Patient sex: F
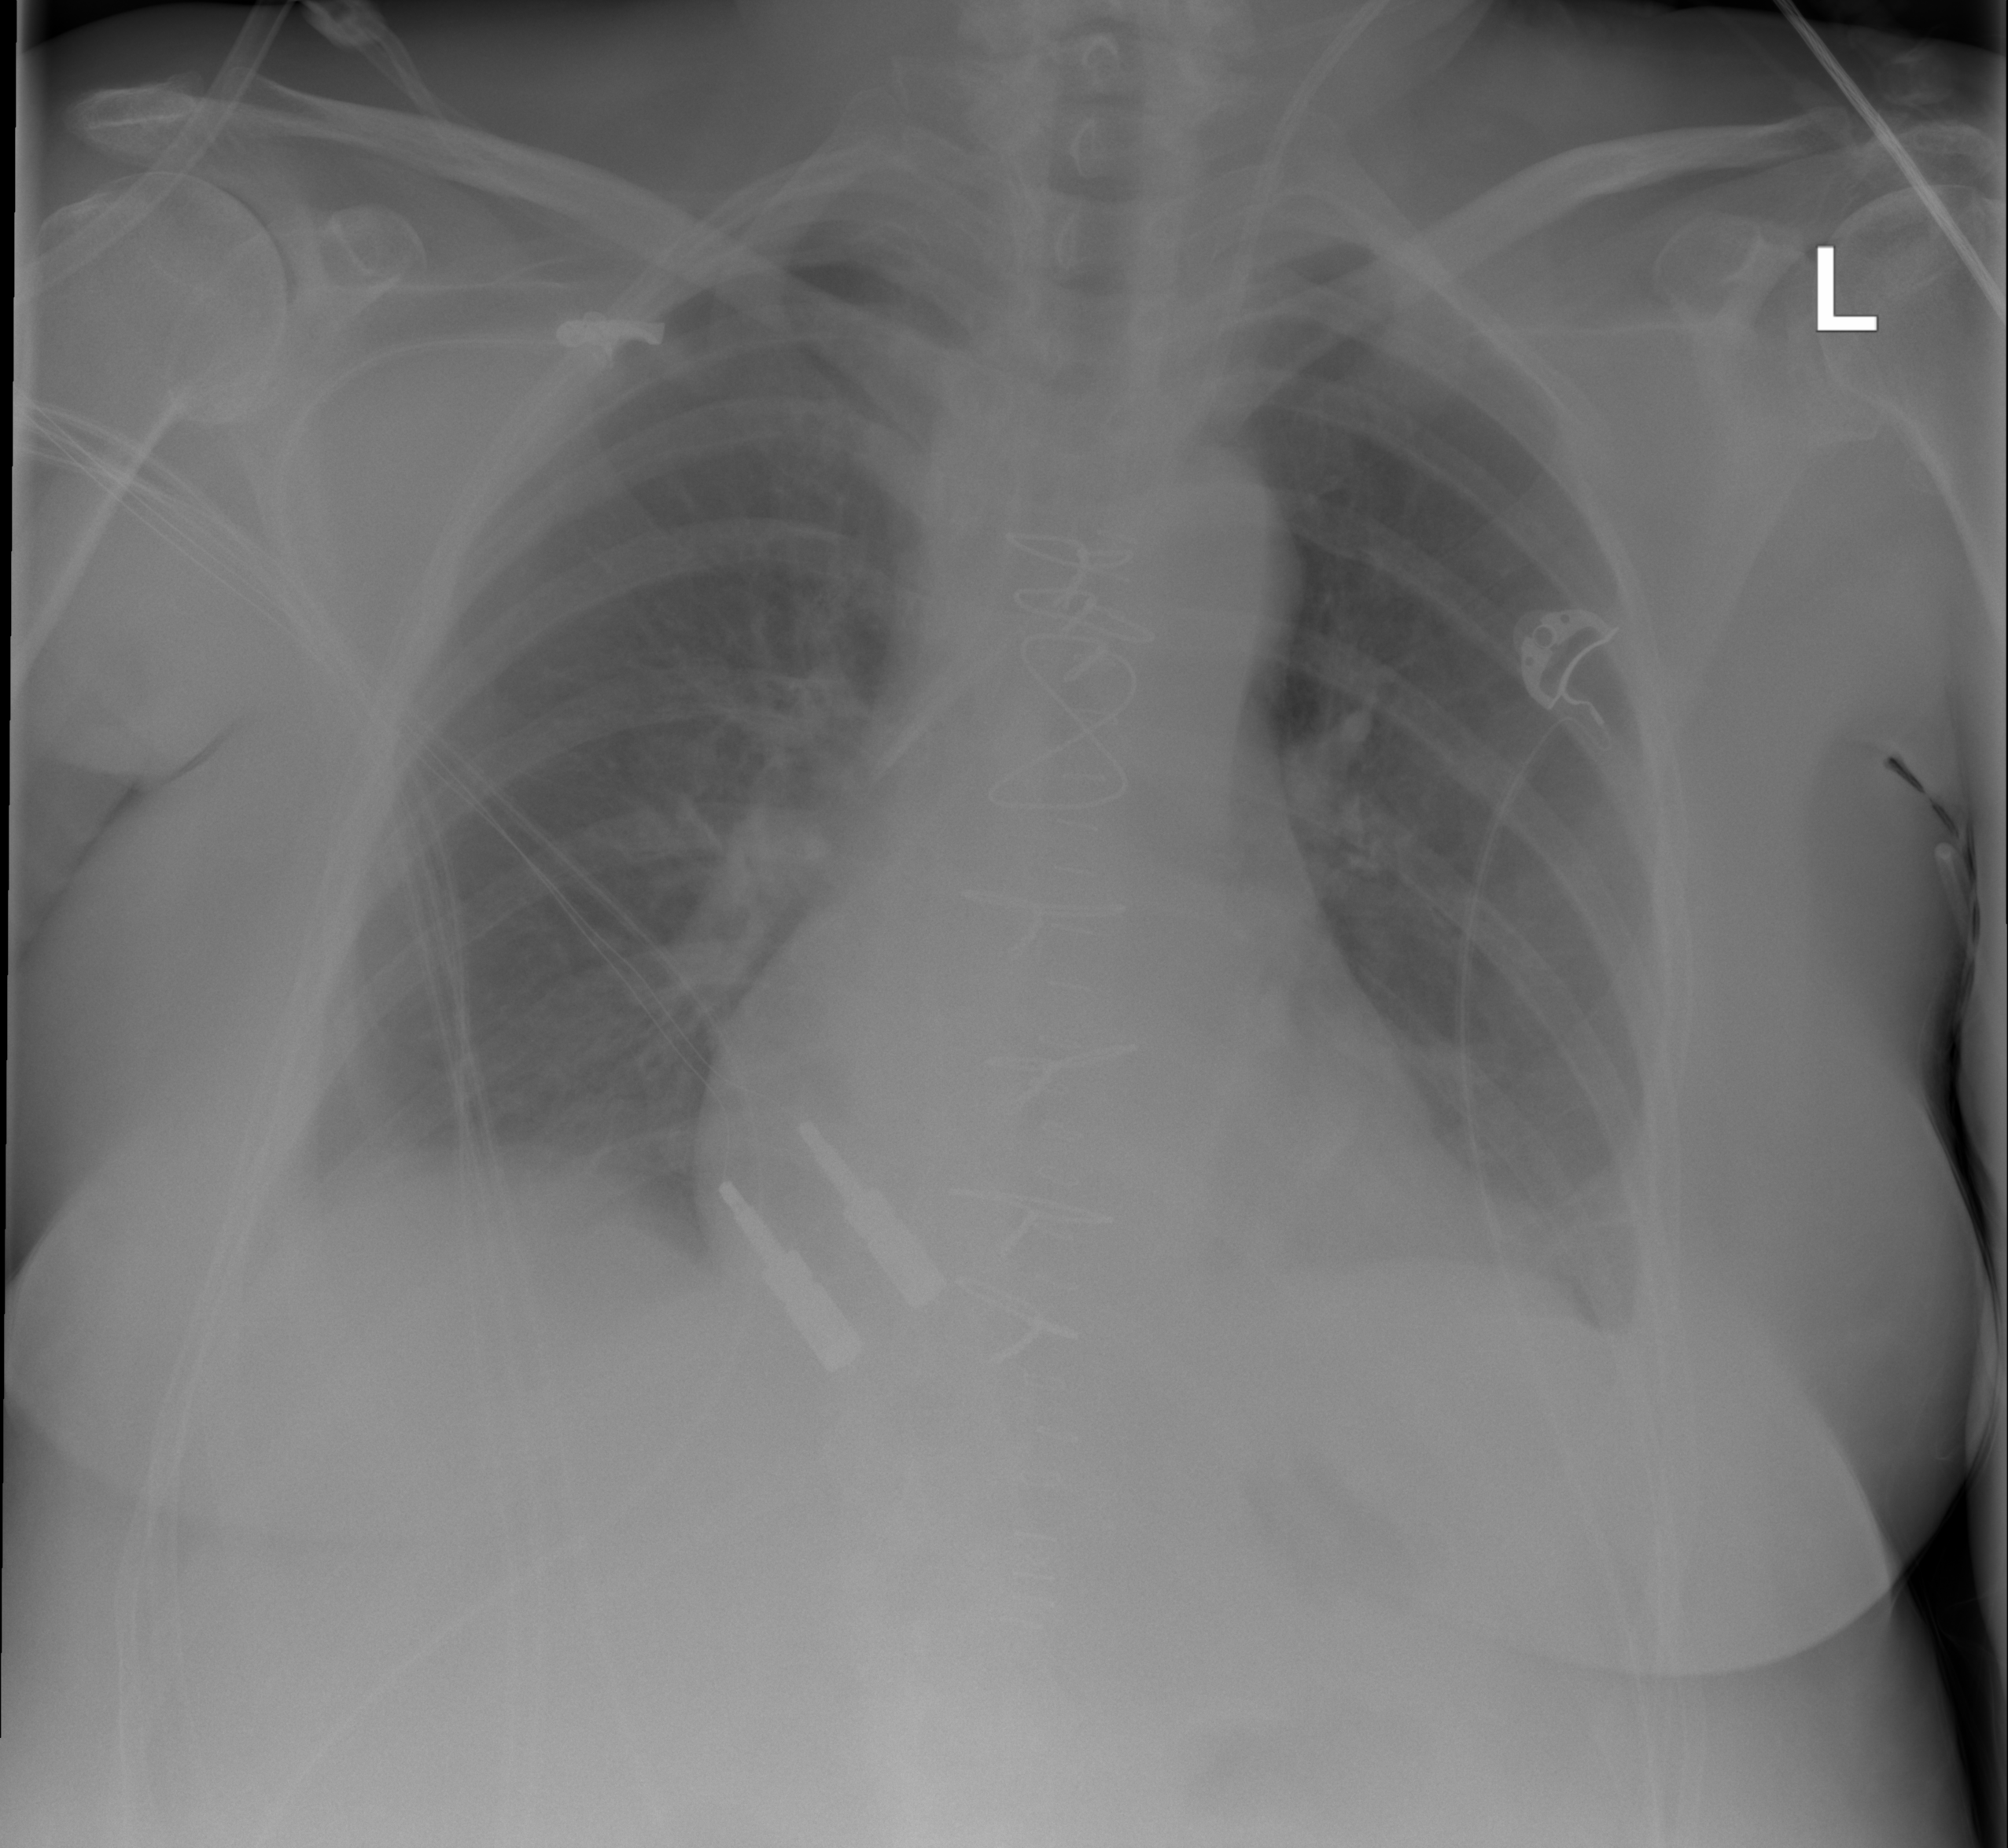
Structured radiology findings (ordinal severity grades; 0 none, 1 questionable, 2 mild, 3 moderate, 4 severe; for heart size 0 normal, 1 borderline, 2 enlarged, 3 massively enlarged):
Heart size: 0
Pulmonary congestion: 0
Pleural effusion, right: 2
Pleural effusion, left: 2
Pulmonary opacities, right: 0
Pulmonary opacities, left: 0
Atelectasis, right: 0
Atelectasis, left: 0